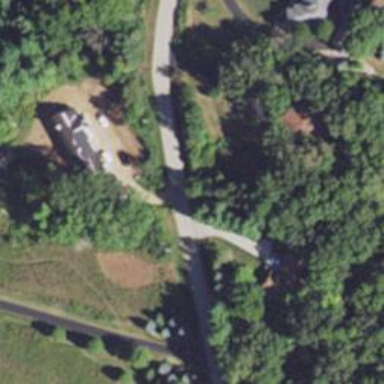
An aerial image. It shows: Unclassified road.